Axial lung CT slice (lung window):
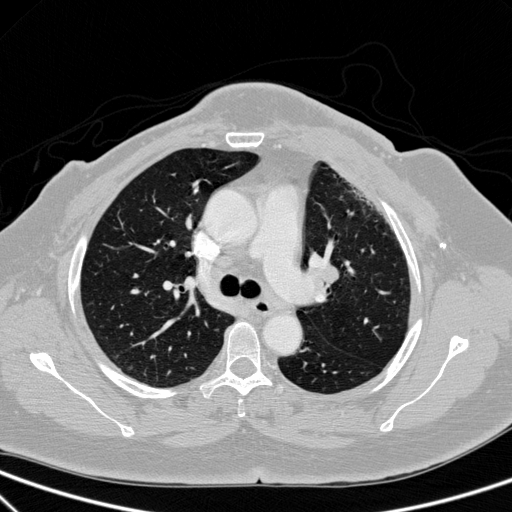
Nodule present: no